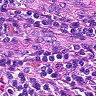
Metastatic tissue present: no